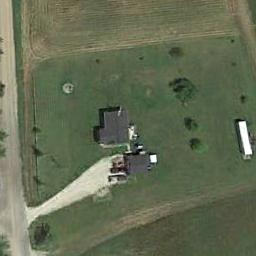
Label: sparse_residential